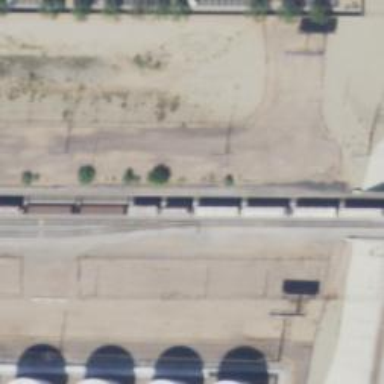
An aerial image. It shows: Railway siding for service.